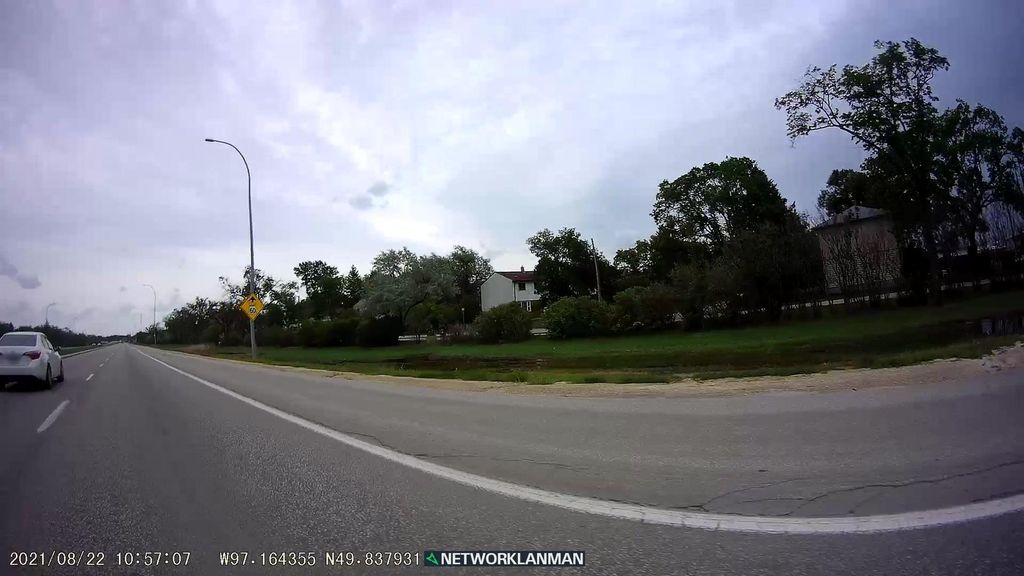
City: winnipeg